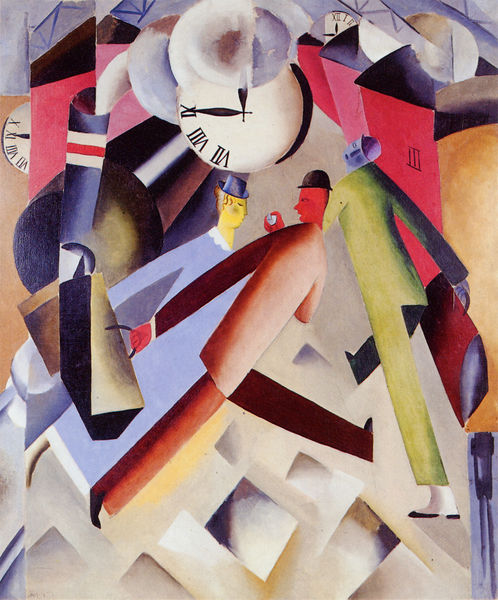
Titel: Ausgang!
Künstler: Jais Nielsen
Standort: Maribo (Dänemark)
Institution: Lolland-Falsters Stiftsmuseum
Schlagwörter: blau, mann, weiß, gelb, grün, kubismus, menschen, stadt, bewegung, braun, bunt, fenster, hut, hüte, männer, straße, szene, gebäude, haus, rot, anzug, halten, kragen, häuser, gehen, rauch, figur, paar, arbeit, rund, schornstein, schnell, schuhe, flächen, zug, dächer, formen, abfahrt, ziffern, gestreift, streifen, uhr, griff, melone, vergänglichkeit, form, durcheinander, hast, hektik, lauf, rennen, kreise, schritt, tasche, lokomotive, abreise, zeit, aktentasche, reisender, taschen, reisende, verlauf, zeiger, zifferblatt, eilen, neun, koffer, uhren, fauvismus, eile, bahnhofe, stunde, bahnhofsuhr, verspätung, viertel vor 12, zifferblätter